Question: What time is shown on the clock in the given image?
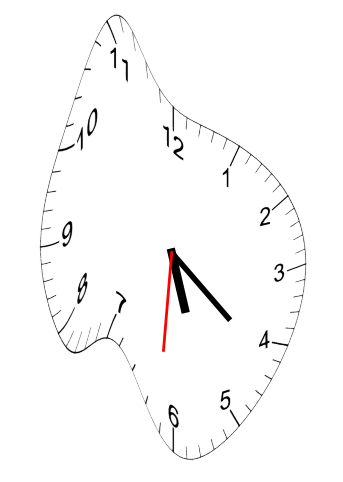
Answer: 05:21:31